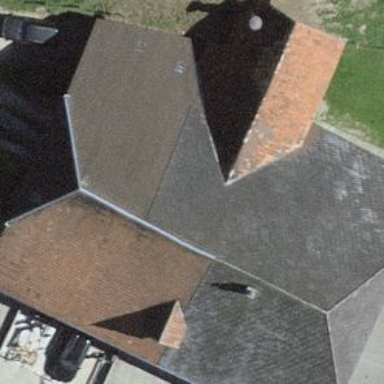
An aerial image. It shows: Farm building.